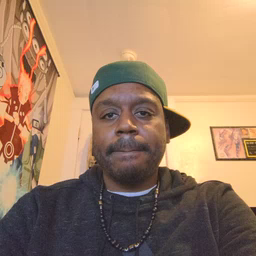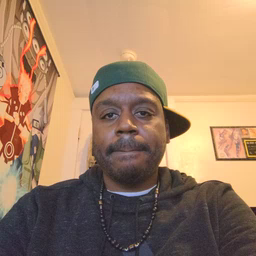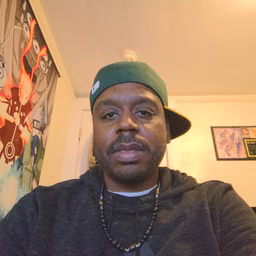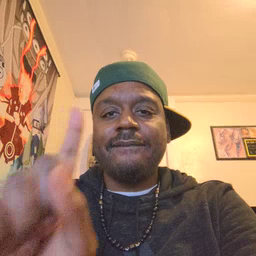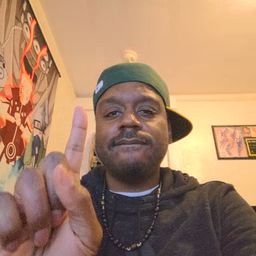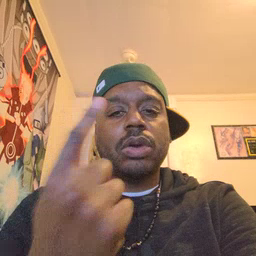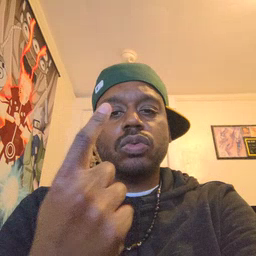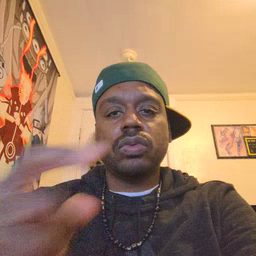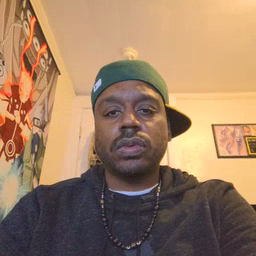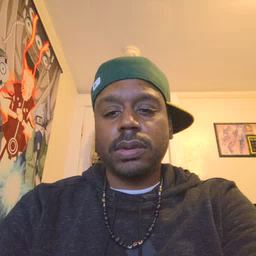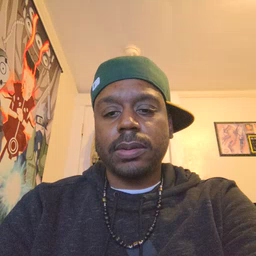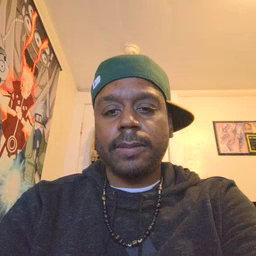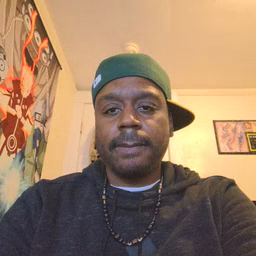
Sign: first